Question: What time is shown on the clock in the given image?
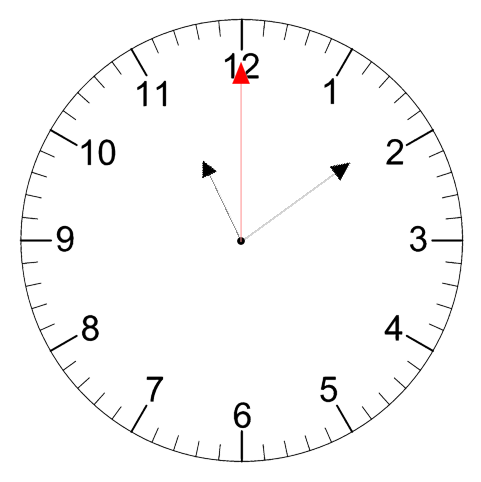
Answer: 11:09:00